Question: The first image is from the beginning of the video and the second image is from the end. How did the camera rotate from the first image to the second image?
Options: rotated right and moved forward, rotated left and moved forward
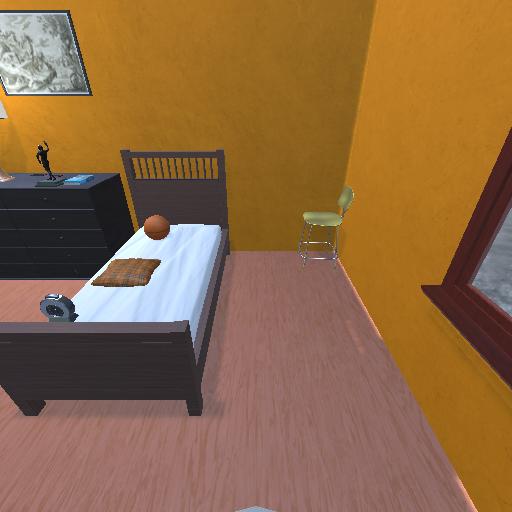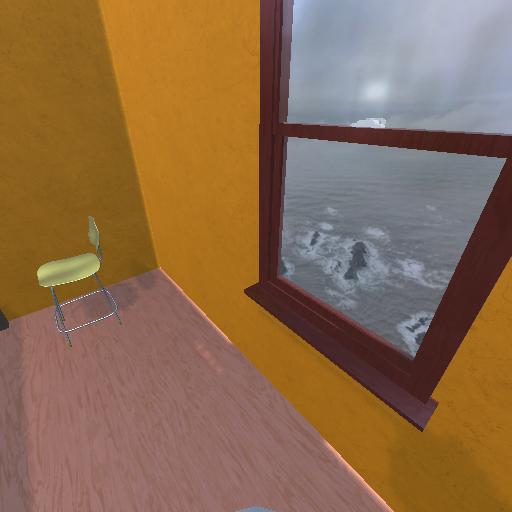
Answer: rotated right and moved forward